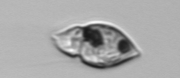
Label: Amphidinium